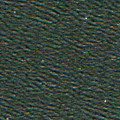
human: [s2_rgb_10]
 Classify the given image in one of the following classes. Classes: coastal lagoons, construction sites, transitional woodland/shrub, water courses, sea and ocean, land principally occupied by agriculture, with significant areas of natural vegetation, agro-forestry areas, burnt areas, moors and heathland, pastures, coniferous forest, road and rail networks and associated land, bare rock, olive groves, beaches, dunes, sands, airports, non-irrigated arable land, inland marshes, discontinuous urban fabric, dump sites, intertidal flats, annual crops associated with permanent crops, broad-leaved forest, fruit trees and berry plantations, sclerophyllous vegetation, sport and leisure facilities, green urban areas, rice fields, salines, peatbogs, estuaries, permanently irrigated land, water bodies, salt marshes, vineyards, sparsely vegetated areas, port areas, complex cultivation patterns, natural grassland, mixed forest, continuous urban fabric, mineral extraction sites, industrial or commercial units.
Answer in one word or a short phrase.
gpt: sea and ocean